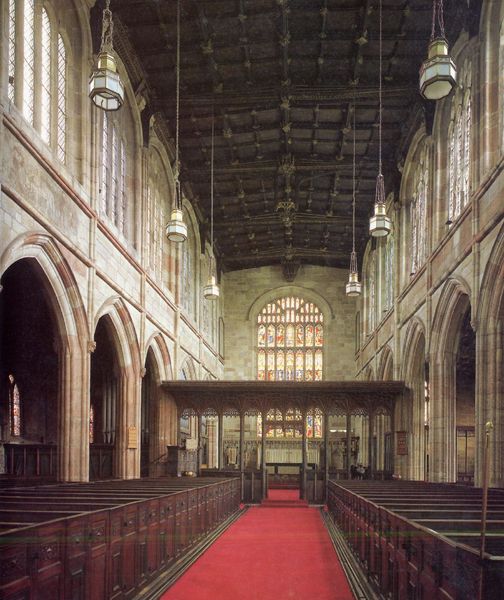
Titel: Astbury Church (St Mary’s Church), Astbury/Cheshire
Standort: Astbury (EU - GB - England - Cheshire)
Schlagwörter: braun, fenster, glas, holz, lampen, säulen, rot, teppich, stein, innenraum, kirche, decke, schiff, bogen, rundbogen, gestühl, leuchter, balken, foto, bögen, arkade, holzdecke, altar, arkaden, bänke, kirchenschiff, mittelgang, kirchenbänke, mittelschiff, buntglas, glasfenster, glasmalerei, kanzel, langschiff, spitzbögen, apsis, romanik, chor, teppisch, basilika, deckenbalken, roter teppich, abtrennung, liedertafel, frühgotisch, deckke